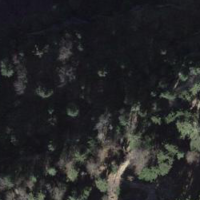
EUNIS habitat code: 44
Species observed at this site:
Medicago lupulina